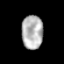
Tissue: prostate
Cell type: T cells
Senescence score: 0.2814
Nuclear area (px): 708
Mean DAPI intensity: 179.571